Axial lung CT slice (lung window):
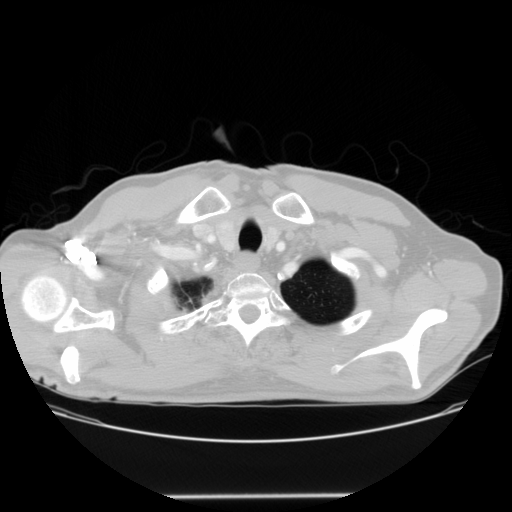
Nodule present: no